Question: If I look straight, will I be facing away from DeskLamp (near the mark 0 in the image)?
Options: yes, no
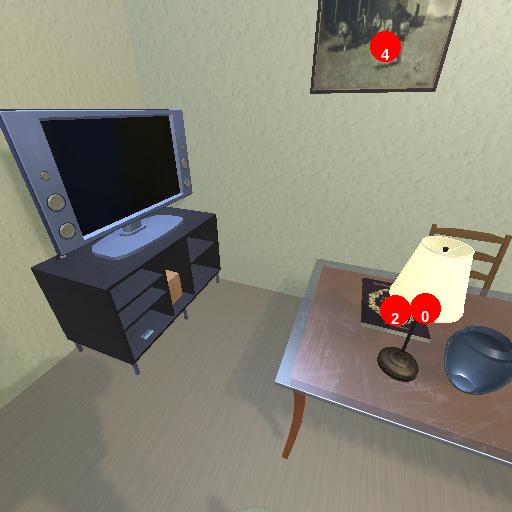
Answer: yes